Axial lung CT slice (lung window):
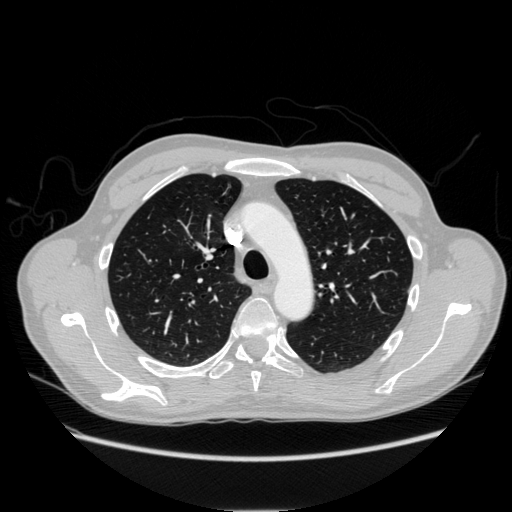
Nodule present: no